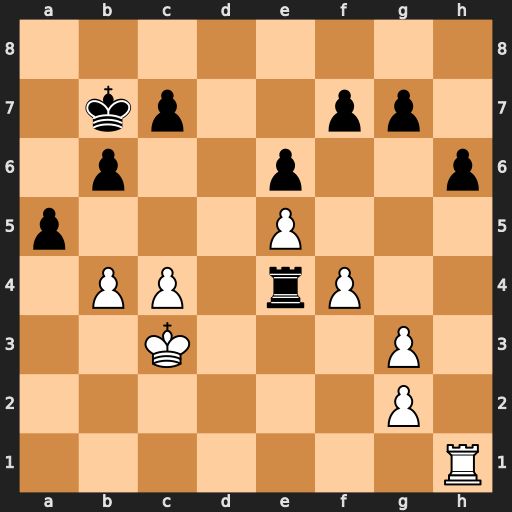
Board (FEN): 8/1kp2pp1/1p2p2p/p3P3/1PP1rP2/2K3P1/6P1/7R
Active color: w
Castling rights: -
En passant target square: -
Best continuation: Kd3 Rxf4 gxf4